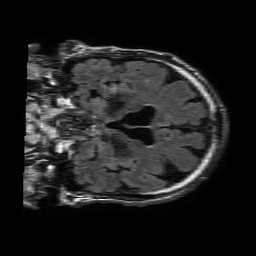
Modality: FLAIR
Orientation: coronal
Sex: male
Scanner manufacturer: philips
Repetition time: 11 s
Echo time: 0.125 s